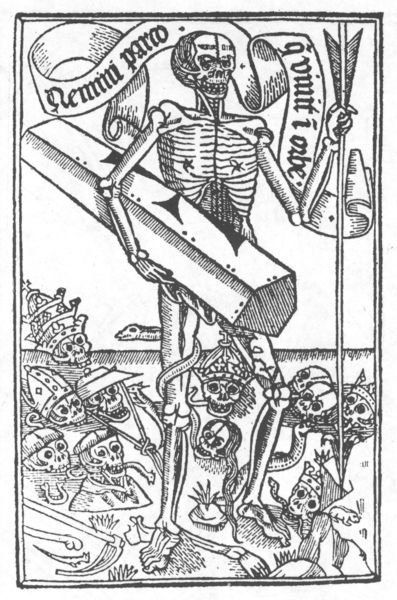
Titel: Buch der vier Lebensabende (Libro de las cuatro postrimerias)
Schlagwörter: felsen, hand, weiß, hüte, köpfe, schwarz, skizze, symbol, säule, zeichnung, mützen, barock, bibel, rahmen, schädel, stehen, tod, tot, tragen, krone, rokoko, düster, italien, stab, fahne, grafik, schriftzug, banner, bischof, könig, lanze, papst, inschrift, ellenbogen, striche, knochen, kreuz, rippen, druck, sichel, stich, schwarzweiß, tote, schlange, skelett, totenkopf, sarg, grab, sterben, mittelalter, klerus, priester, schlangen, schriftrolle, achse, könige, kupferstich, totenschädel, pfeil, sense, gerippe, latein, schriftband, skellet, totenköpfe, ter, päpste, verstorbene, parco